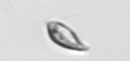
Label: Cryptophyta